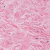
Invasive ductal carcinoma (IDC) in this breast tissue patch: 1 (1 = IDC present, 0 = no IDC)